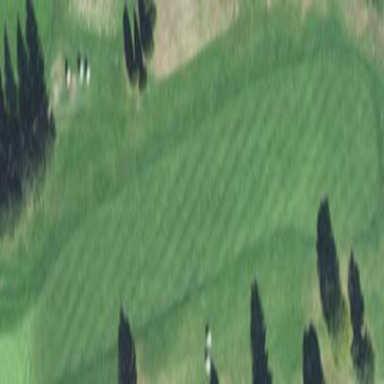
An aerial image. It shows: Grassy area designated as golf fairway.